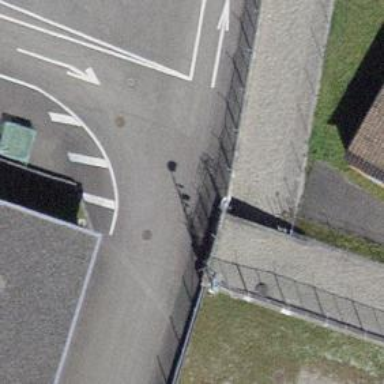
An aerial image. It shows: Gate.